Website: bh-photo
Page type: customer-info-address
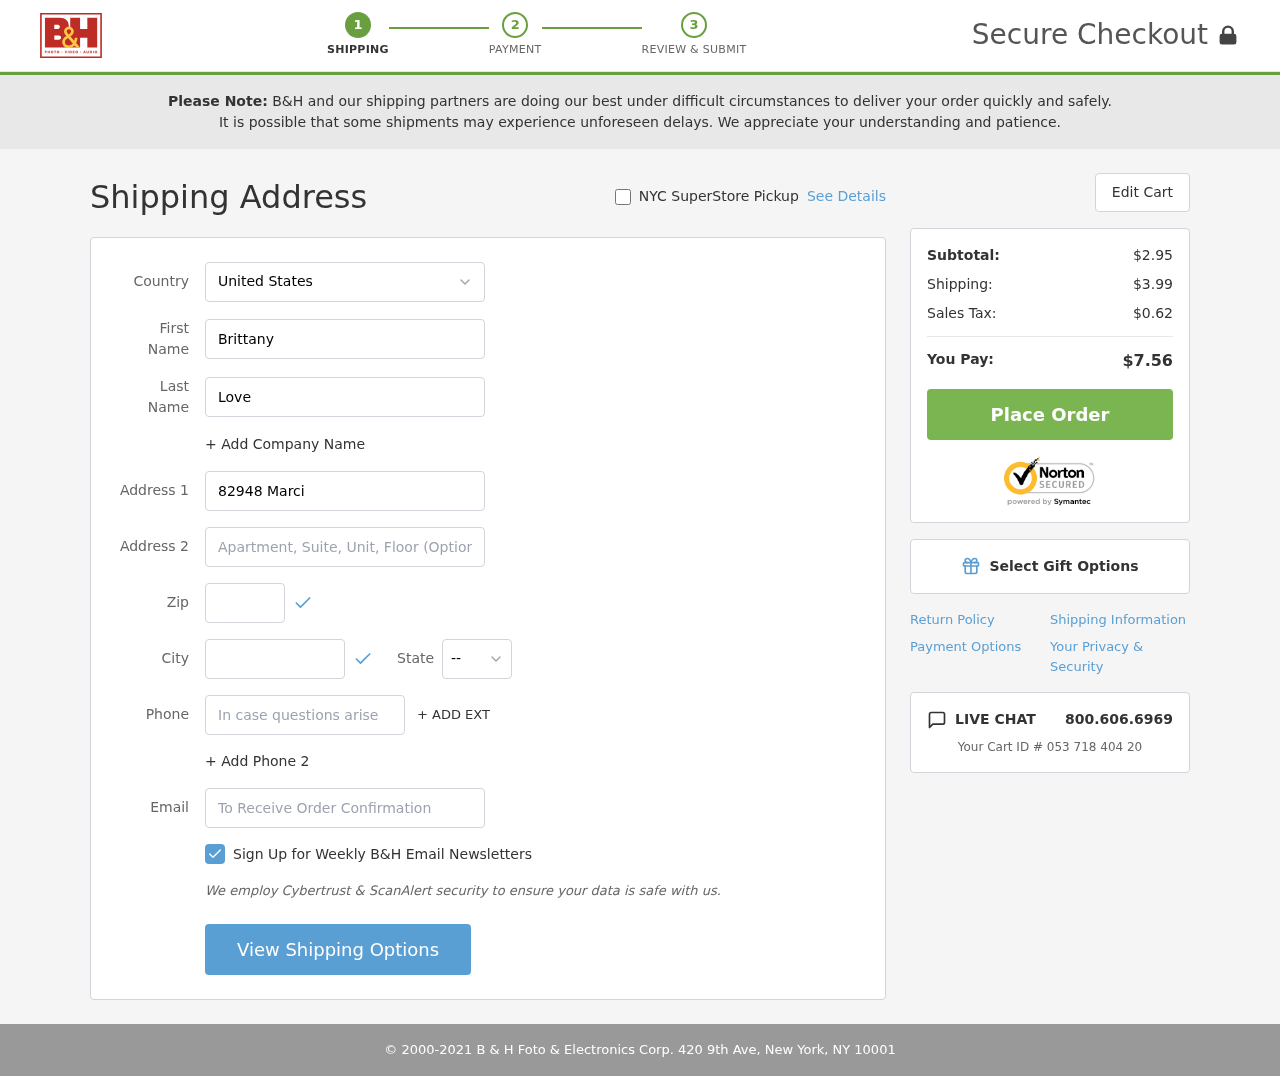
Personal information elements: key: PII_CITY
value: Jessicabury
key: PII_COUNTRY
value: United States
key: PII_EMAIL
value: blove@yahoo.com
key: PII_FIRSTNAME
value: Brittany
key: PII_LASTNAME
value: Love
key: PII_PHONE
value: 9042083625
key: PII_POSTCODE
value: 03853
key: PII_STATE_ABBR
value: AZ
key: PII_STREET
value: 82948 Marcia Summit
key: PII_STREET2
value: Apt. 418
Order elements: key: ORDER_SUBTOTAL
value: $2.95
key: ORDER_SHIPPING_COST
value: $3.99
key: ORDER_TAX
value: $0.62
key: ORDER_TOTAL
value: $7.56
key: ORDER_ID
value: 053 718 404 20